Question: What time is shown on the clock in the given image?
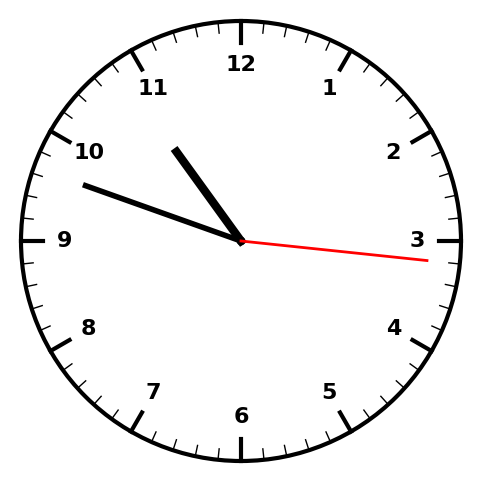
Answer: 10:48:16